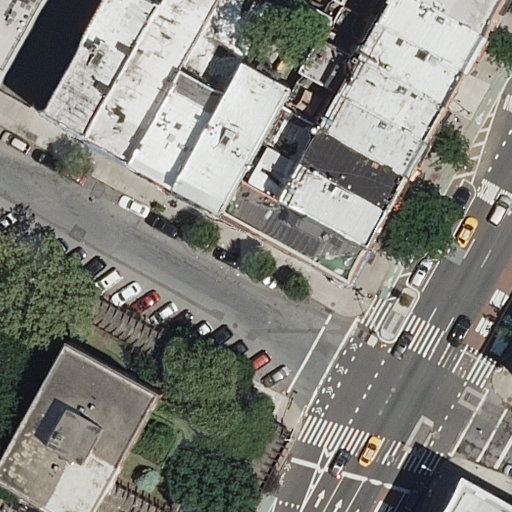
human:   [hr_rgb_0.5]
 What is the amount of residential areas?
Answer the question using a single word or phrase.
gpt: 1

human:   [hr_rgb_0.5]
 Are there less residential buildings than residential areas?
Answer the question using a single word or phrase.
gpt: no

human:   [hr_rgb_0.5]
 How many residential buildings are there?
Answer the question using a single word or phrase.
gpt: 17

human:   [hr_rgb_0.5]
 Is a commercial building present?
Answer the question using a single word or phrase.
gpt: no

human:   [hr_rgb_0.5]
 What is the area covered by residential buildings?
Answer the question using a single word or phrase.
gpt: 3824m2

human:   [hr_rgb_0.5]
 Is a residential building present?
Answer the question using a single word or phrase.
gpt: yes

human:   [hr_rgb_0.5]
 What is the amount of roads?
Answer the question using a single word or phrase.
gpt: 4

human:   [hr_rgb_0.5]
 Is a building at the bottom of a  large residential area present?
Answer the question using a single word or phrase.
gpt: no

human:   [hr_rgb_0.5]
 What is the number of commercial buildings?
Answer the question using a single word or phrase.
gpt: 0

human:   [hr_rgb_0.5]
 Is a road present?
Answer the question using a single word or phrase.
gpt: yes

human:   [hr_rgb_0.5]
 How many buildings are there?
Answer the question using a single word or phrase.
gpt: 17

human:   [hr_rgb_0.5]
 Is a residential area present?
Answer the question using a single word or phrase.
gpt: yes

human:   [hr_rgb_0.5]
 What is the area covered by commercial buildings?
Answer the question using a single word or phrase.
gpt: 0m2

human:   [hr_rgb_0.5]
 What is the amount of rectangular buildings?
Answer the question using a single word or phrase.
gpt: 16

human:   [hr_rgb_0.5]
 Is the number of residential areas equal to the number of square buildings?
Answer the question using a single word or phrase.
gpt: no

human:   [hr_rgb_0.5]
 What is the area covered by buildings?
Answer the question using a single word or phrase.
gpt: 3824m2

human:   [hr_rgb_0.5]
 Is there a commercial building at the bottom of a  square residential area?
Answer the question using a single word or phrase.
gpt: no

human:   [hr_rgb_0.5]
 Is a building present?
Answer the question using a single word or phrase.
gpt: yes

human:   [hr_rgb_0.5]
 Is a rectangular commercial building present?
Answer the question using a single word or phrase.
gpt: no

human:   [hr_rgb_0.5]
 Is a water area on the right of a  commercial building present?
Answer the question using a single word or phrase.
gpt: no

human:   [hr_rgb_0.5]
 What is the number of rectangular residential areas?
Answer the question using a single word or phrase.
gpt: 1

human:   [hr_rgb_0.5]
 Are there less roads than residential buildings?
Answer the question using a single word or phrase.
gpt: yes

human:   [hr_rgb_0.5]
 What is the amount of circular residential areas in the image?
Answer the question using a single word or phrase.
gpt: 0

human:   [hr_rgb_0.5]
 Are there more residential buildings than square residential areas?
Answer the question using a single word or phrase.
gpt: yes

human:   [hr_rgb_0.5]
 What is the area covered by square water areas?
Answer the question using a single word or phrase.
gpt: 0m2

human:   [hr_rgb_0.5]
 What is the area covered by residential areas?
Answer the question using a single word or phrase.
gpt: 284m2

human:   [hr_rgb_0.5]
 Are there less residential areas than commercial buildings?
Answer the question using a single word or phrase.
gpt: no

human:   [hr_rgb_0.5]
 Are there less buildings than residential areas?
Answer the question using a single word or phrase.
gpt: no

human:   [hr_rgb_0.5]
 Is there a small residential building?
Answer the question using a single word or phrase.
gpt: yes

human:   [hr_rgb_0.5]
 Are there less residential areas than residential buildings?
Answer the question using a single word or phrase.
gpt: yes

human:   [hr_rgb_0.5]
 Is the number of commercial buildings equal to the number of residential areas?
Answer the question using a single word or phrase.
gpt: no

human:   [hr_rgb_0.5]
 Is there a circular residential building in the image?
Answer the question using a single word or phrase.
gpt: no

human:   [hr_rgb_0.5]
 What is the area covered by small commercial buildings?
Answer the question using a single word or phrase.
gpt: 0m2

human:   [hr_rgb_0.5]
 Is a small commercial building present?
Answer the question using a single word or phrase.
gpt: no

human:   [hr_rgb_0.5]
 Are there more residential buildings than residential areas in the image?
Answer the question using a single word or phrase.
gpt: yes

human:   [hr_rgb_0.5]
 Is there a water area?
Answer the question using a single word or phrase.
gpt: no

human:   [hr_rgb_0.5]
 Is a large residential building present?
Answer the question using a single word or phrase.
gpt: yes

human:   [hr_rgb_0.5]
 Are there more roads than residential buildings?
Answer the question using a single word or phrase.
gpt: no

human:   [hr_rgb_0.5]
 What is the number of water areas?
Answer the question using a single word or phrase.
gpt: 0

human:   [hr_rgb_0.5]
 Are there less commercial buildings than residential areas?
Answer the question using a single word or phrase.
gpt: yes

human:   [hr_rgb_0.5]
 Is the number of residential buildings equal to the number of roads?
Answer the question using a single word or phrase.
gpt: no

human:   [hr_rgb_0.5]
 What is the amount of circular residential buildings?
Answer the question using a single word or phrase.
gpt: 0

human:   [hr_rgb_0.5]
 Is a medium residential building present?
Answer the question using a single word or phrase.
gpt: yes

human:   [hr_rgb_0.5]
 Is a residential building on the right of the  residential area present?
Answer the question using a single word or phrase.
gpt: yes

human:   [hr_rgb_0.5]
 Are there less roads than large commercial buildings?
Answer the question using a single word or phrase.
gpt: no

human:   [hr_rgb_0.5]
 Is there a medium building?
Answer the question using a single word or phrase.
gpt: yes

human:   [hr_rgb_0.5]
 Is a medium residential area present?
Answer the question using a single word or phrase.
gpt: yes

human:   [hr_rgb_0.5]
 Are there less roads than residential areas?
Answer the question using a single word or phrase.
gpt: no

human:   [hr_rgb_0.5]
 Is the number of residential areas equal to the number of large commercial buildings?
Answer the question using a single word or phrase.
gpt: no

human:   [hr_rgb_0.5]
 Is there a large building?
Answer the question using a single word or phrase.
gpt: yes

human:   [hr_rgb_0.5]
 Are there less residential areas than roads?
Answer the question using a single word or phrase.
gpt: yes

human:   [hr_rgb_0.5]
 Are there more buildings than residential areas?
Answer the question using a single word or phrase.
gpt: yes

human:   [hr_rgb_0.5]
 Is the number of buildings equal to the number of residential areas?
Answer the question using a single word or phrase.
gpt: no

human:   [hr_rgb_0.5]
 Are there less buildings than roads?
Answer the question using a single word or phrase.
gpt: no

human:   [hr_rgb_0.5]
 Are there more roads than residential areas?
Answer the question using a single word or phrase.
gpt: yes

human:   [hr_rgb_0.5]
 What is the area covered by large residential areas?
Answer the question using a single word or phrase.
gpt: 0m2

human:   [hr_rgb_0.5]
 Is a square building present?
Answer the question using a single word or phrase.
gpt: no

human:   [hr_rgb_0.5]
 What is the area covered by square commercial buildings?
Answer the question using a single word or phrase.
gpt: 0m2

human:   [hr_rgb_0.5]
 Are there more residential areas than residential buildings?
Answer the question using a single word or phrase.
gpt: no

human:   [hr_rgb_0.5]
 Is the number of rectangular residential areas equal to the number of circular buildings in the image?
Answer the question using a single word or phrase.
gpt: no

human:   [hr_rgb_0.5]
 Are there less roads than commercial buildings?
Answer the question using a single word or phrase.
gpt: no

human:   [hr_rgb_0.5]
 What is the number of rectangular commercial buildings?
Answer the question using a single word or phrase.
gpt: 0

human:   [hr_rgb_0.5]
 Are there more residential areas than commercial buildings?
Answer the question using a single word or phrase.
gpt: yes

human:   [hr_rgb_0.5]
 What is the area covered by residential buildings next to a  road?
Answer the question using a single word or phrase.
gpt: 3824m2